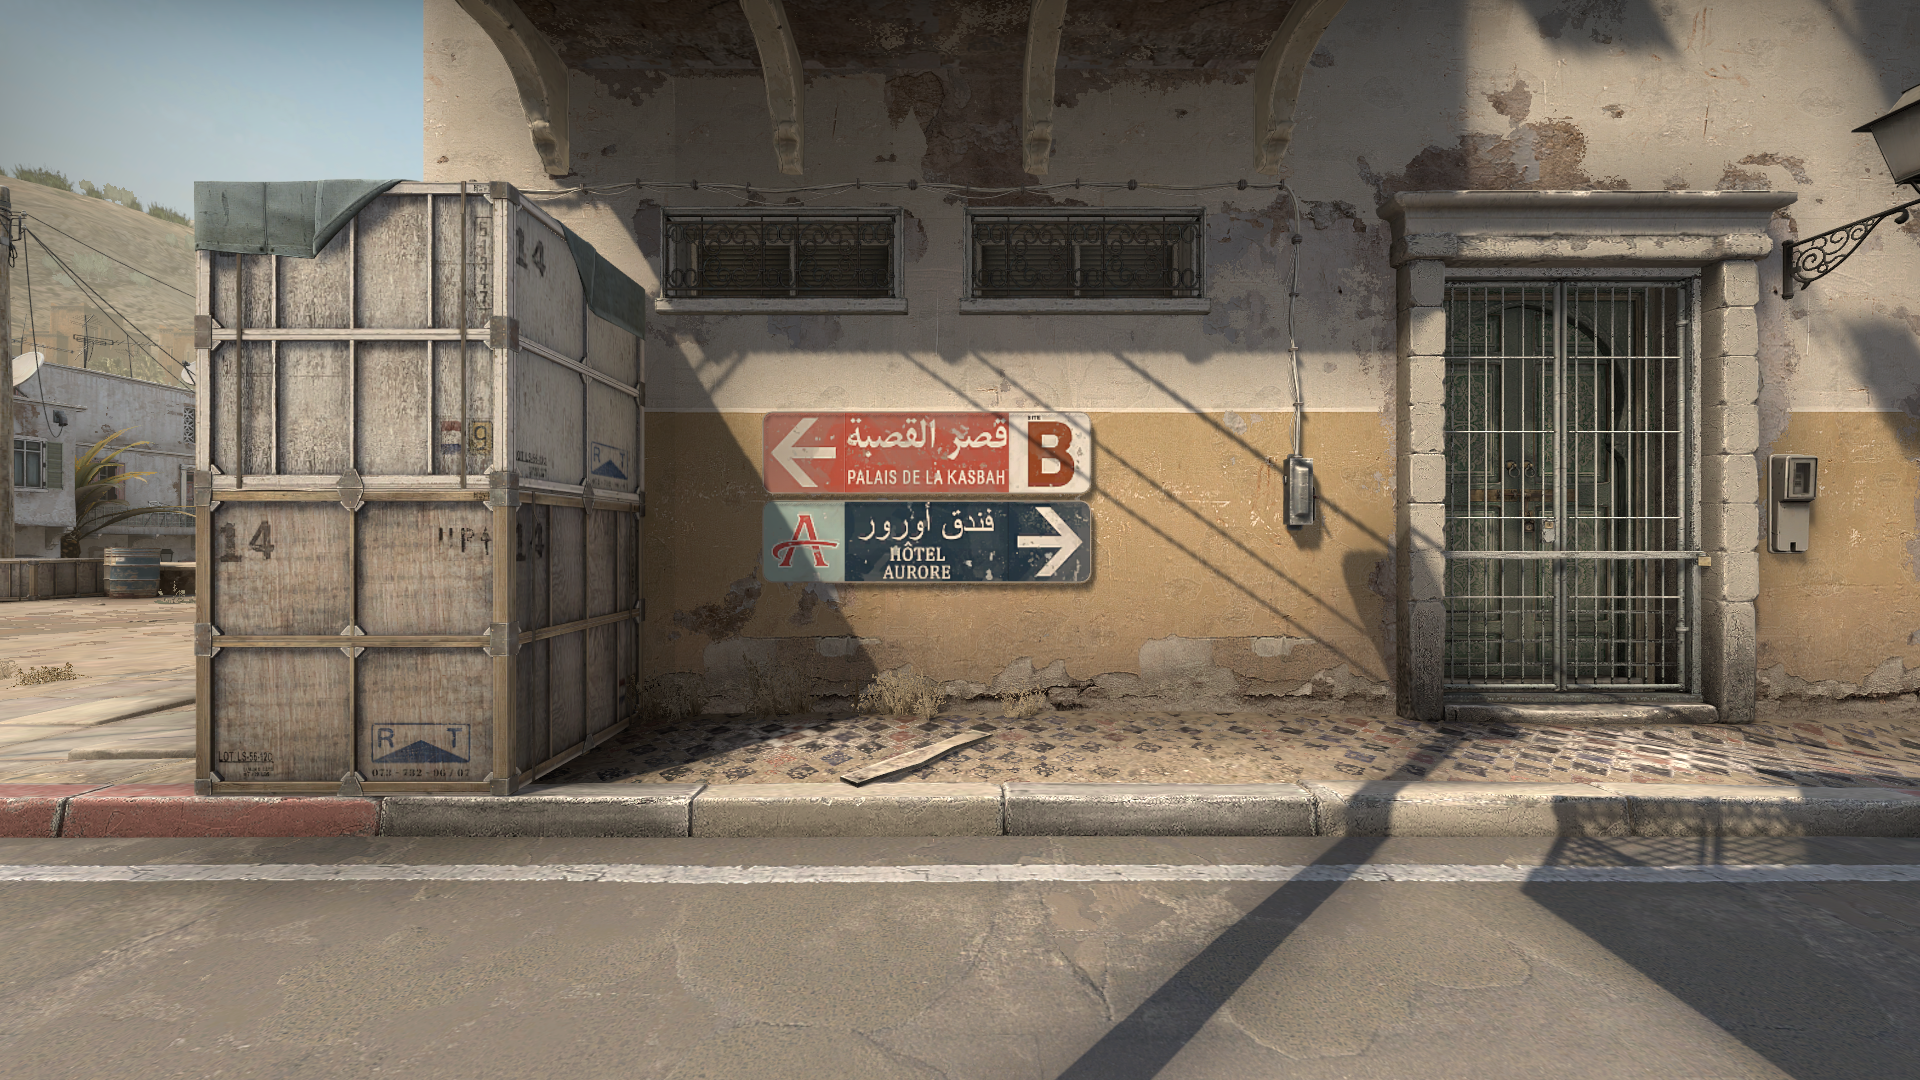
Map: de_dust2